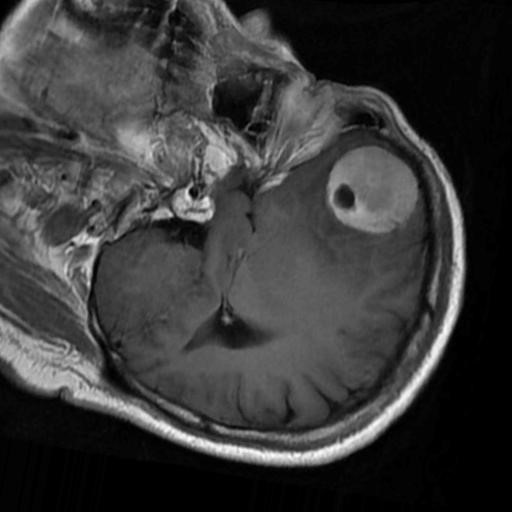
Label: brain_menin